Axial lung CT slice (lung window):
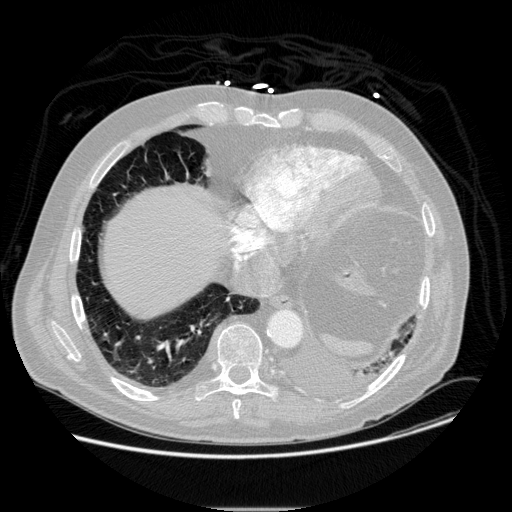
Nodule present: no